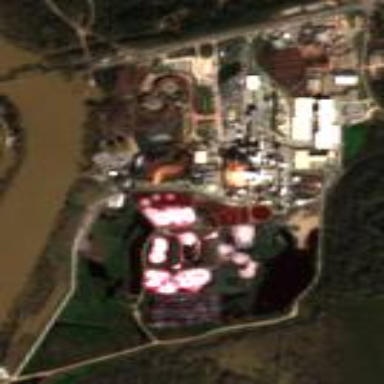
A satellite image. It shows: Industrial area with paper mill.